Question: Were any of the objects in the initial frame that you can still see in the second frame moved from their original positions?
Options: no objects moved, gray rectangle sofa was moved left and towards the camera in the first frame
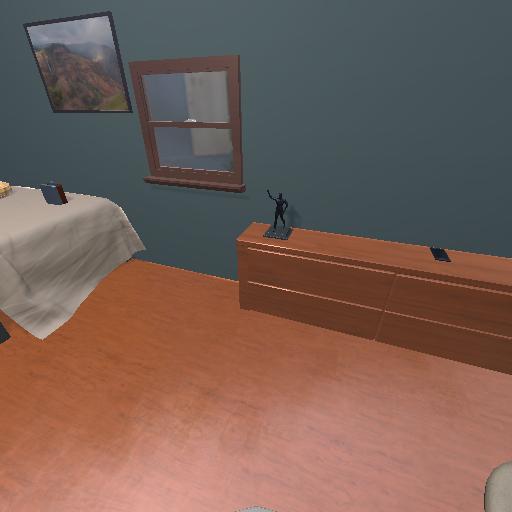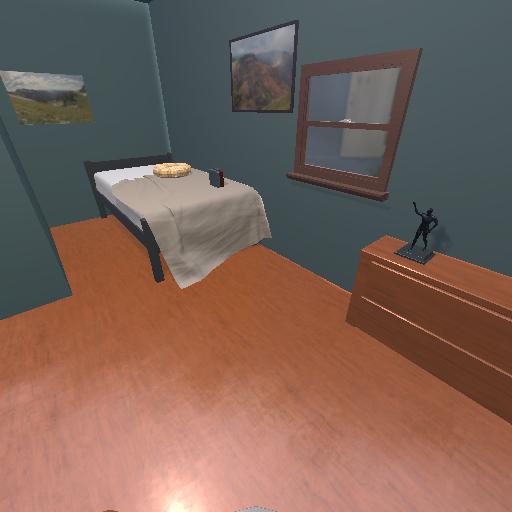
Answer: no objects moved